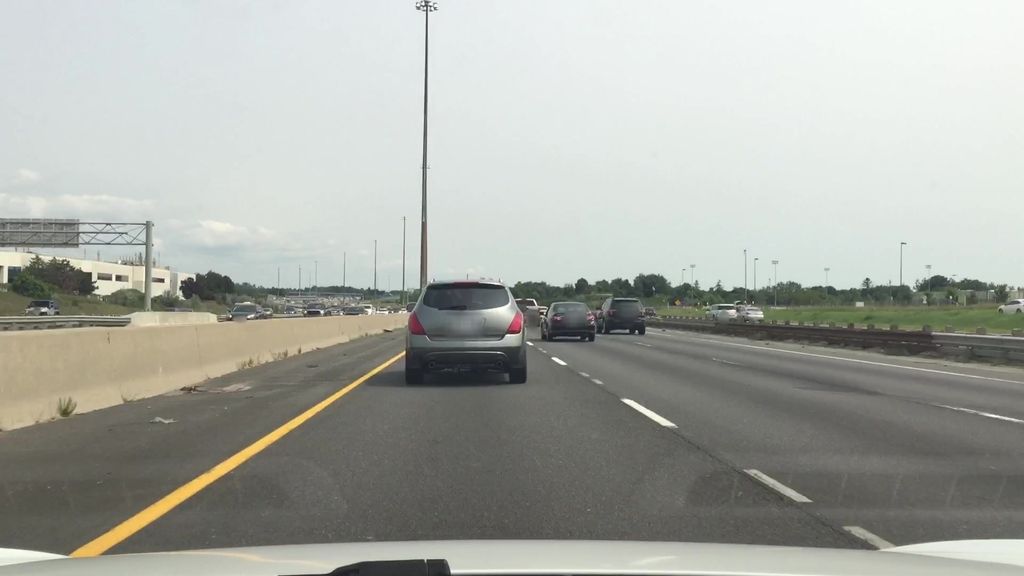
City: toronto